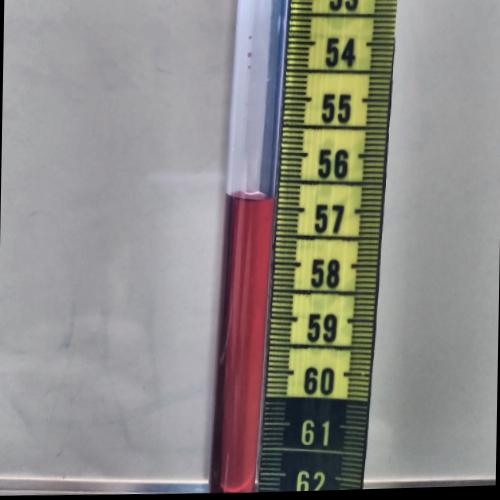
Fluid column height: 56.8 cm